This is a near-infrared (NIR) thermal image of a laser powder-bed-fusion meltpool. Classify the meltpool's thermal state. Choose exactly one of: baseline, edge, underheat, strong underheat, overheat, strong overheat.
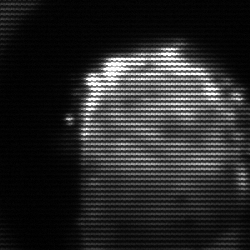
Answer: baseline